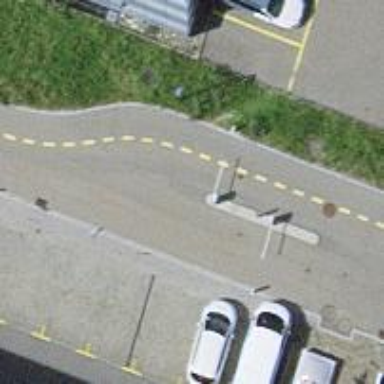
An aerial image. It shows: Lift gate barrier.